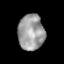
Tissue: lung
Cell type: Others
Senescence score: 0.1998
Nuclear area (px): 913
Mean DAPI intensity: 157.487